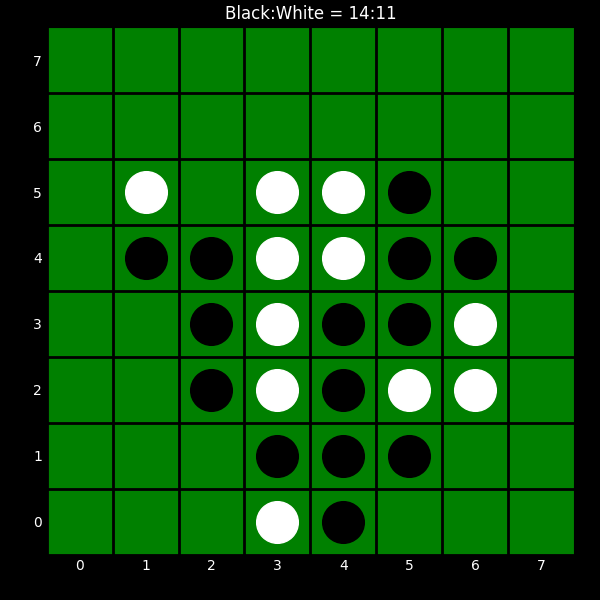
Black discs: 14
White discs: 11